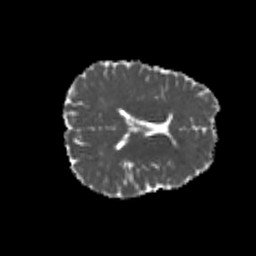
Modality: MD
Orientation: axial
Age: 21
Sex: female
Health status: healthy
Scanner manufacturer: philips
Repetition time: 7.396 s
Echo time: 0.08599 s